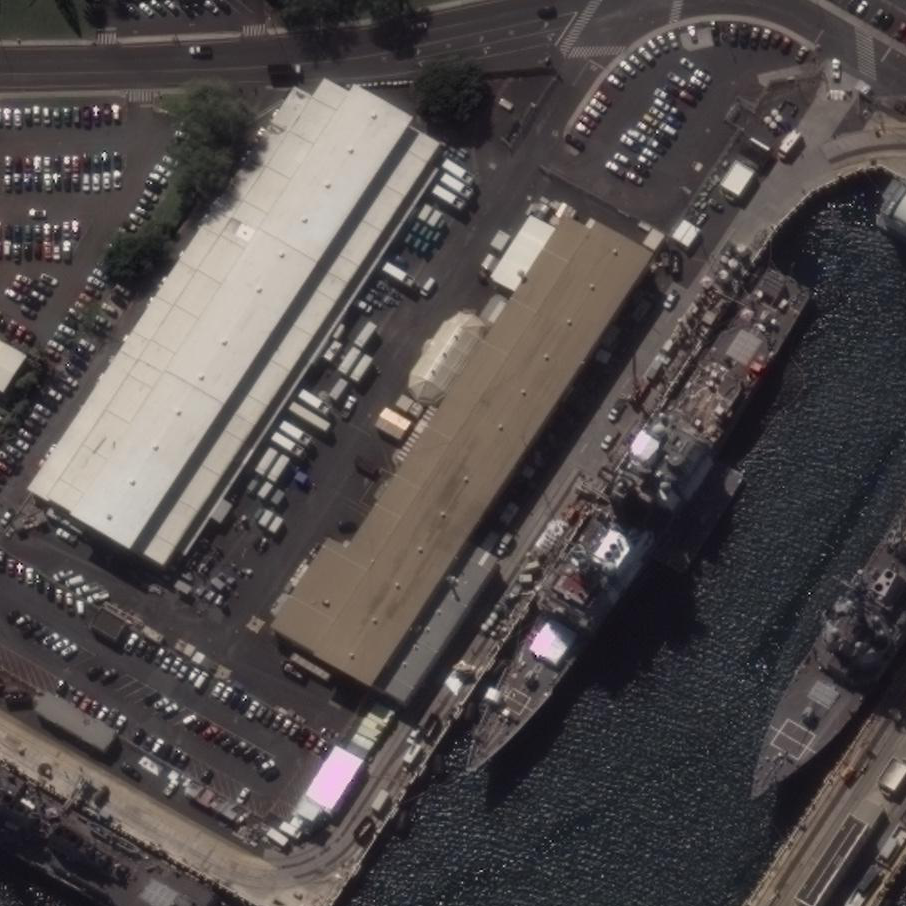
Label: cruiser